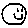
Label: smiley face